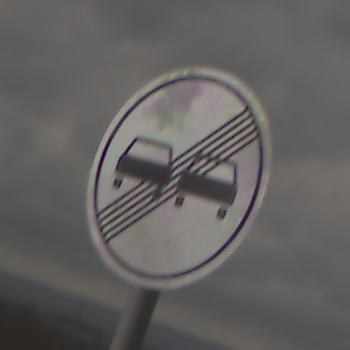
Verkehrszeichen: EndeUeberholverbot
Umgebung: Outdoor, Nature
Tageszeit: Midday
Wetter: Overcast
Licht: Natural
Jahreszeit: NotSpecified
Kontrast: LowContrast